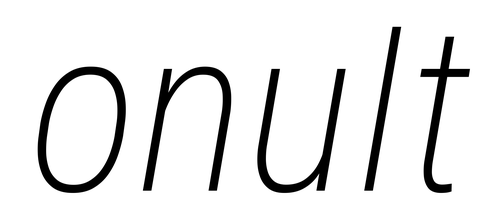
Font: Roboto-Italic_Condensed_ExtraLight_Italic